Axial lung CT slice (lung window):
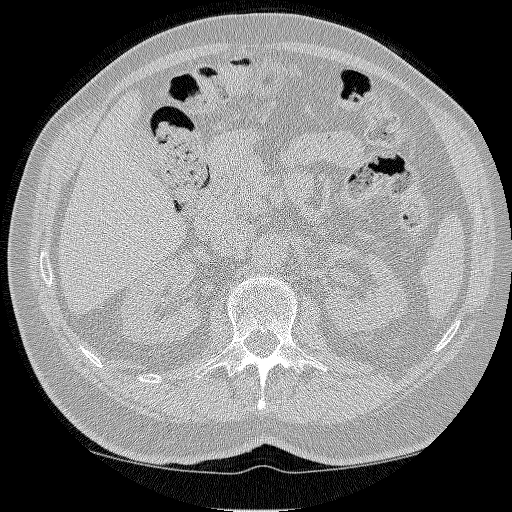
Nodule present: no